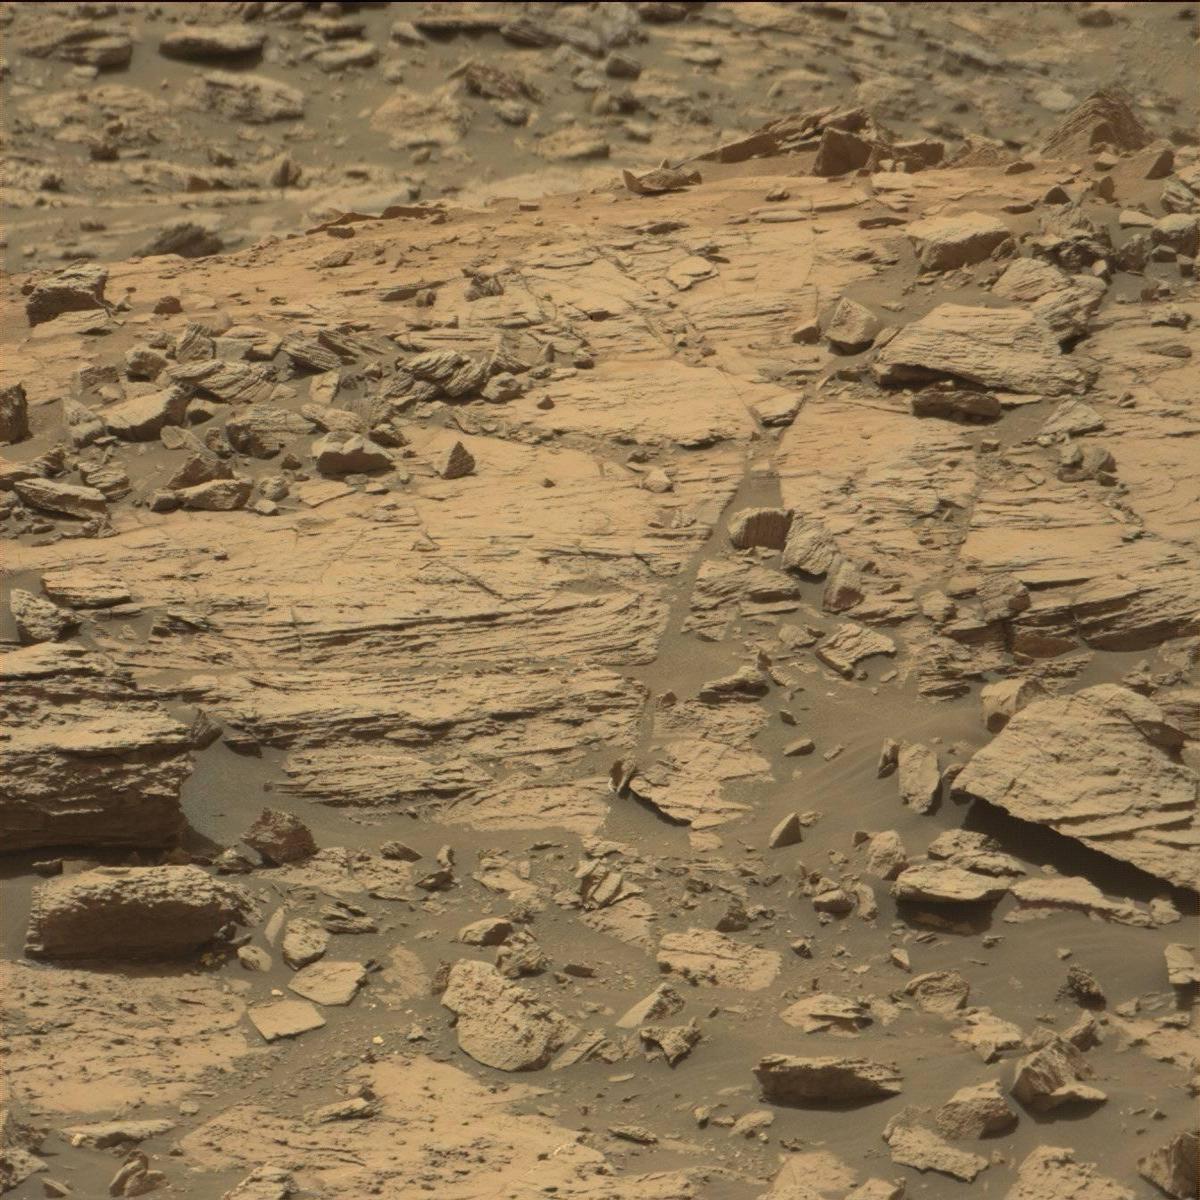
Terrain classes present: Bedrock, Sand / Soil